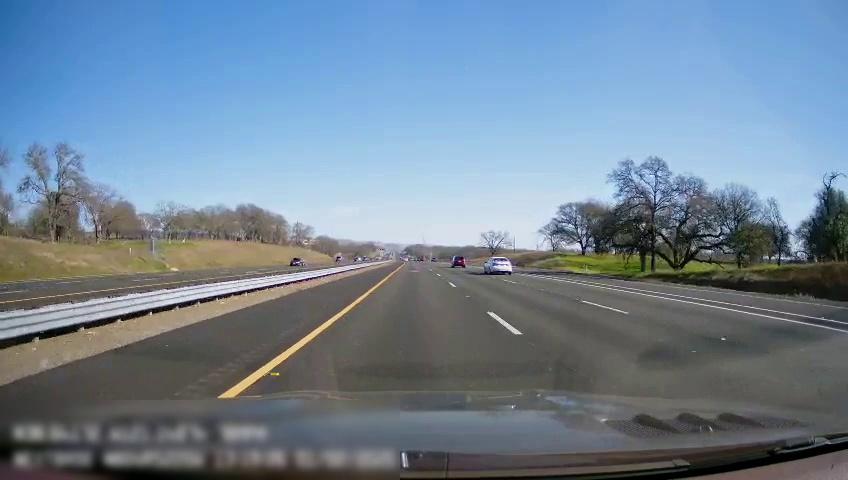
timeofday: Day
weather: Sunny
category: Drivable Space
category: Drivable Space
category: Vehicles | Car
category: Vehicles | Car
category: Vehicles | Car
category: Lanes | Opposite Lane
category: Lanes | Opposite Lane
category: Lanes | Current Lane
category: Lanes | Current Lane
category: Lanes | Alternate Lane
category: Lanes | Alternate Lane
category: Lanes | Alternate Lane
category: Lanes | Alternate Lane